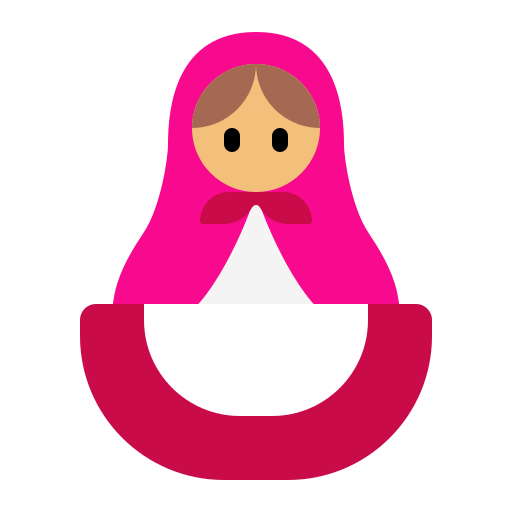
nesting dolls flat